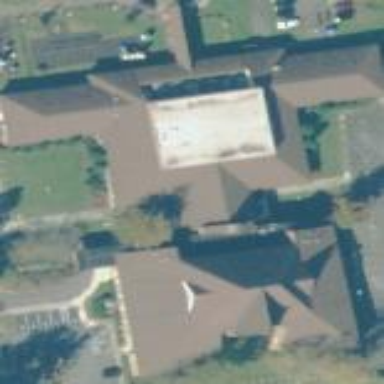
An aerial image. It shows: Building serving as place of worship.